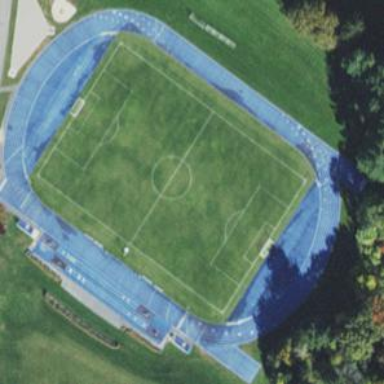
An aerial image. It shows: Athletics track located on leisure land.